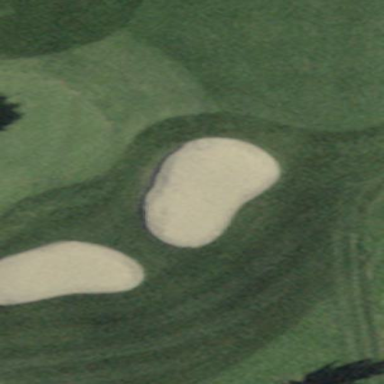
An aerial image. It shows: Sandy area is golf bunker.